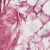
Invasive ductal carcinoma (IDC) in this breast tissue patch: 0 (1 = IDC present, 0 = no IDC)